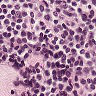
Metastatic tissue present: no